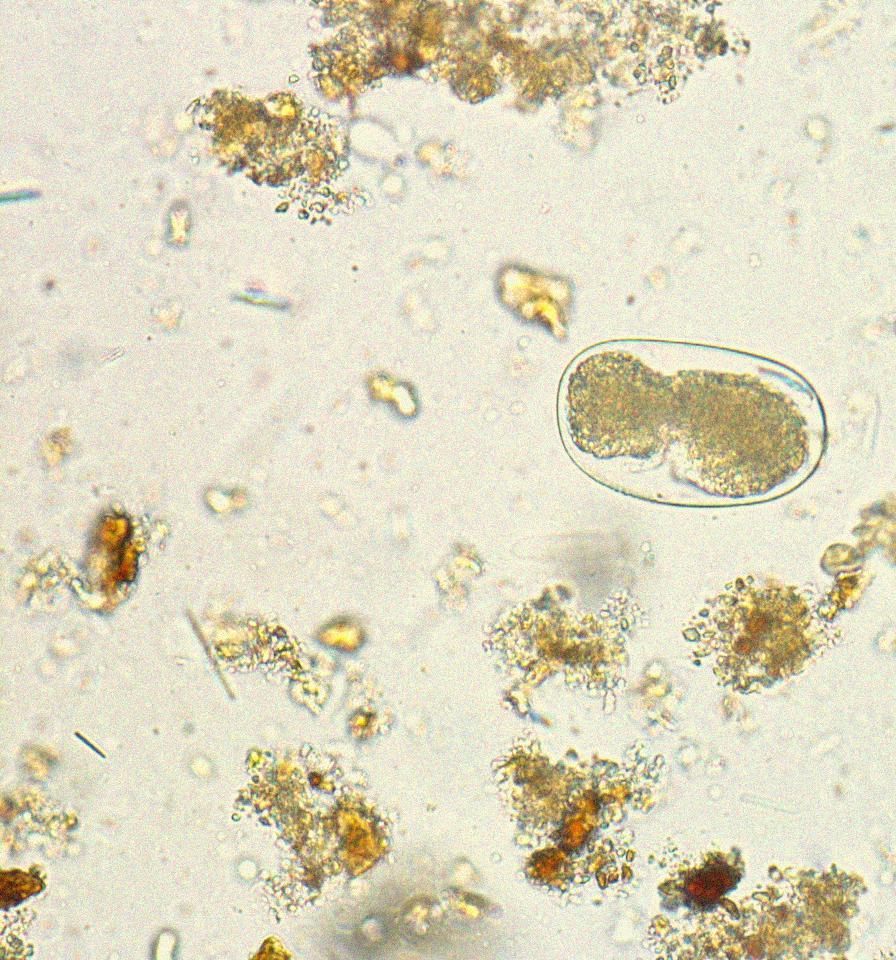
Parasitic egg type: Hookworm egg